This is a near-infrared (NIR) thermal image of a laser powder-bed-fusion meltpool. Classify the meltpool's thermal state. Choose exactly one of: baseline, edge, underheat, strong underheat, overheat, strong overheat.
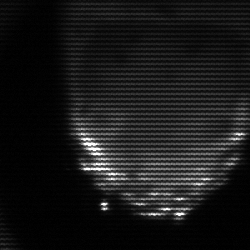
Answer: edge